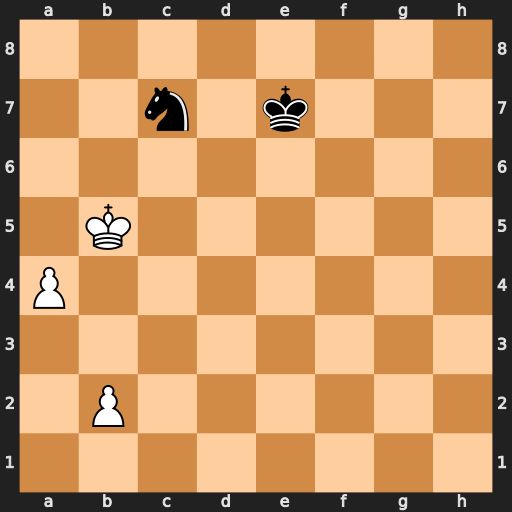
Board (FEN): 8/2n1k3/8/1K6/P7/8/1P6/8
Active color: w
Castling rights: -
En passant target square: -
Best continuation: Kc6 Kd8 Kb7 Kd7 a5